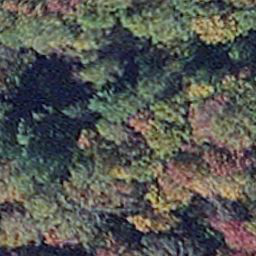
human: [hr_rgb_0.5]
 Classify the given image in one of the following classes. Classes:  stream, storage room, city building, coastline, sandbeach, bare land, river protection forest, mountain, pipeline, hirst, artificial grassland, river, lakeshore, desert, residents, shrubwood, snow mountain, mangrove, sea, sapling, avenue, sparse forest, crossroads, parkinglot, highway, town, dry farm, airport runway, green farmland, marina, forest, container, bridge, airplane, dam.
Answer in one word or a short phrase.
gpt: mangrove